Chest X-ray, PA view. Patient: 20 years old, sex M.
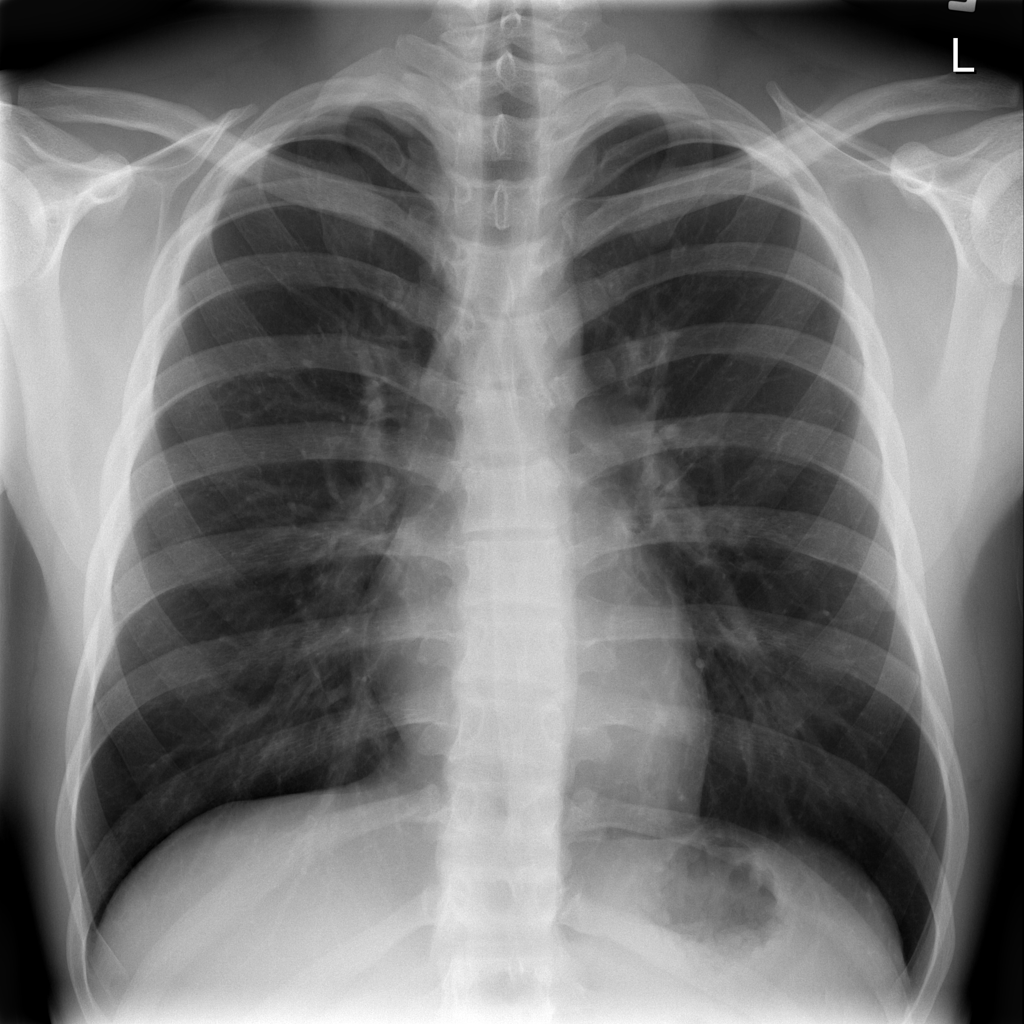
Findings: No Finding